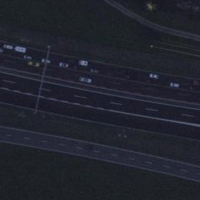
EUNIS habitat code: 57
Species observed at this site:
Tettigonia cantans